Question: What algorithms can be used to draw a binary tree in the console? The tree is implemented in C. For example, a BST with numbers: 2 3 4 5 8 would be shown in the console as:

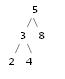
Answer: Check out <URL>
From @AnyOneElse Pastbin below:
'''
!!!!!!!!!!!!!!!!!!!!!!!!!!!!!!!!!!!!!!
!!!Code originally from /http://www.openasthra.com/c-tidbits/printing-binary-trees-in-ascii/
!!! Just saved it, cause the website is down.
!!!!!!!!!!!!!!!!!!!!!!!!!!!!!!!!!!!!!!
Printing Binary Trees in Ascii
Here we are not going to discuss what binary trees are (please refer this, if you are looking for binary search trees), or their operations but printing them in ascii.
The below routine prints tree in ascii for a given Tree representation which contains list of nodes, and node structure is this
struct Tree
{
Tree * left, * right;
int element;
};
This pic illustrates what the below routine does on canvas..
ascii tree
Here is the printing routine..
b5855d39a6b8a2735ddcaa04a404c125001
Auxiliary routines..
//This function prints the given level of the given tree, assuming
//that the node has the given x cordinate.
void print_level(asciinode *node, int x, int level)
{
int i, isleft;
if (node == NULL) return;
isleft = (node->parent_dir == -1);
if (level == 0)
{
for (i=0; i<(x-print_next-((node->lablen-isleft)/2)); i++)
{
printf(" ");
}
print_next += i;
printf("%s", node->label);
print_next += node->lablen;
}
else if (node->edge_length >= level)
{
if (node->left != NULL)
{
for (i=0; i<(x-print_next-(level)); i++)
{
printf(" ");
}
print_next += i;
printf("/");
print_next++;
}
if (node->right != NULL)
{
for (i=0; i<(x-print_next+(level)); i++)
{
printf(" ");
}
print_next += i;
printf("\");
print_next++;
}
}
else
{
print_level(node->left,
x-node->edge_length-1,
level-node->edge_length-1);
print_level(node->right,
x+node->edge_length+1,
level-node->edge_length-1);
}
}
//This function fills in the edge_length and
//height fields of the specified tree
void compute_edge_lengths(asciinode *node)
{
int h, hmin, i, delta;
if (node == NULL) return;
compute_edge_lengths(node->left);
compute_edge_lengths(node->right);
/* first fill in the edge_length of node */
if (node->right == NULL && node->left == NULL)
{
node->edge_length = 0;
}
else
{
if (node->left != NULL)
{
for (i=0; i<node->left->height && i < MAX_HEIGHT; i++)
{
rprofile[i] = -INFINITY;
}
compute_rprofile(node->left, 0, 0);
hmin = node->left->height;
}
else
{
hmin = 0;
}
if (node->right != NULL)
{
for (i=0; i<node->right->height && i < MAX_HEIGHT; i++)
{
lprofile[i] = INFINITY;
}
compute_lprofile(node->right, 0, 0);
hmin = MIN(node->right->height, hmin);
}
else
{
hmin = 0;
}
delta = 4;
for (i=0; i<hmin; i++)
{
delta = MAX(delta, gap + 1 + rprofile[i] - lprofile[i]);
}
//If the node has two children of height 1, then we allow the
//two leaves to be within 1, instead of 2
if (((node->left != NULL && node->left->height == 1) ||
(node->right != NULL && node->right->height == 1))&&delta>4)
{
delta--;
}
node->edge_length = ((delta+1)/2) - 1;
}
//now fill in the height of node
h = 1;
if (node->left != NULL)
{
h = MAX(node->left->height + node->edge_length + 1, h);
}
if (node->right != NULL)
{
h = MAX(node->right->height + node->edge_length + 1, h);
}
node->height = h;
}
asciinode * build_ascii_tree_recursive(Tree * t)
{
asciinode * node;
if (t == NULL) return NULL;
node = malloc(sizeof(asciinode));
node->left = build_ascii_tree_recursive(t->left);
node->right = build_ascii_tree_recursive(t->right);
if (node->left != NULL)
{
node->left->parent_dir = -1;
}
if (node->right != NULL)
{
node->right->parent_dir = 1;
}
sprintf(node->label, "%d", t->element);
node->lablen = strlen(node->label);
return node;
}
//Copy the tree into the ascii node structre
asciinode * build_ascii_tree(Tree * t)
{
asciinode *node;
if (t == NULL) return NULL;
node = build_ascii_tree_recursive(t);
node->parent_dir = 0;
return node;
}
//Free all the nodes of the given tree
void free_ascii_tree(asciinode *node)
{
if (node == NULL) return;
free_ascii_tree(node->left);
free_ascii_tree(node->right);
free(node);
}
//The following function fills in the lprofile array for the given tree.
//It assumes that the center of the label of the root of this tree
//is located at a position (x,y). It assumes that the edge_length
//fields have been computed for this tree.
void compute_lprofile(asciinode *node, int x, int y)
{
int i, isleft;
if (node == NULL) return;
isleft = (node->parent_dir == -1);
lprofile[y] = MIN(lprofile[y], x-((node->lablen-isleft)/2));
if (node->left != NULL)
{
for (i=1; i <= node->edge_length && y+i < MAX_HEIGHT; i++)
{
lprofile[y+i] = MIN(lprofile[y+i], x-i);
}
}
compute_lprofile(node->left, x-node->edge_length-1, y+node->edge_length+1);
compute_lprofile(node->right, x+node->edge_length+1, y+node->edge_length+1);
}
void compute_rprofile(asciinode *node, int x, int y)
{
int i, notleft;
if (node == NULL) return;
notleft = (node->parent_dir != -1);
rprofile[y] = MAX(rprofile[y], x+((node->lablen-notleft)/2));
if (node->right != NULL)
{
for (i=1; i <= node->edge_length && y+i < MAX_HEIGHT; i++)
{
rprofile[y+i] = MAX(rprofile[y+i], x+i);
}
}
compute_rprofile(node->left, x-node->edge_length-1, y+node->edge_length+1);
compute_rprofile(node->right, x+node->edge_length+1, y+node->edge_length+1);
}
Here is the asciii tree structure...
struct asciinode_struct
{
asciinode * left, * right;
//length of the edge from this node to its children
int edge_length;
int height;
int lablen;
//-1=I am left, 0=I am root, 1=right
int parent_dir;
//max supported unit32 in dec, 10 digits max
char label[11];
};
'''
output:
'''
2
/ / / 1 3
/ \ / 0 7 9 1
/ / \ / 2 1 0 8 8
/
7
'''